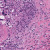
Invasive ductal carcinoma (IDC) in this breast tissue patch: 0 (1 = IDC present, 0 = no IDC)